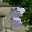
Label: 8